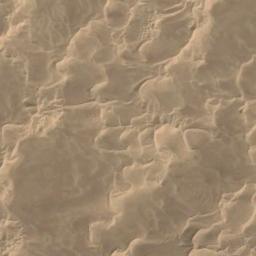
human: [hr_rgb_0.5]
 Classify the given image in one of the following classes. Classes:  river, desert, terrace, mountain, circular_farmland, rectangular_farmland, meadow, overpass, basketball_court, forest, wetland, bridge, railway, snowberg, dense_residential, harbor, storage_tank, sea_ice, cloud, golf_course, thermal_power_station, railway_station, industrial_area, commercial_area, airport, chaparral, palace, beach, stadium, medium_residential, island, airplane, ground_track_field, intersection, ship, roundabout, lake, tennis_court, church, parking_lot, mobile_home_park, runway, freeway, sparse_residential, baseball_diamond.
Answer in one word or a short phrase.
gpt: desert